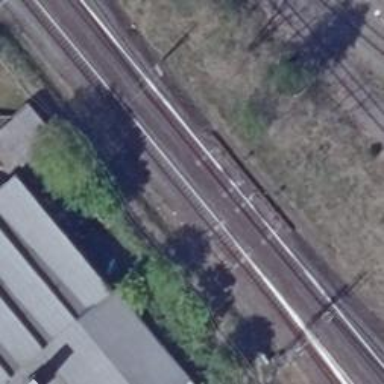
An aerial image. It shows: Railway switch with the turnout side on the right.